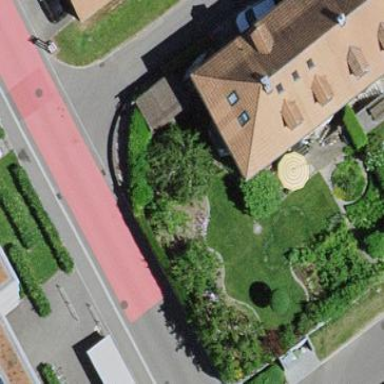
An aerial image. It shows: Residential building.